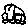
Label: car